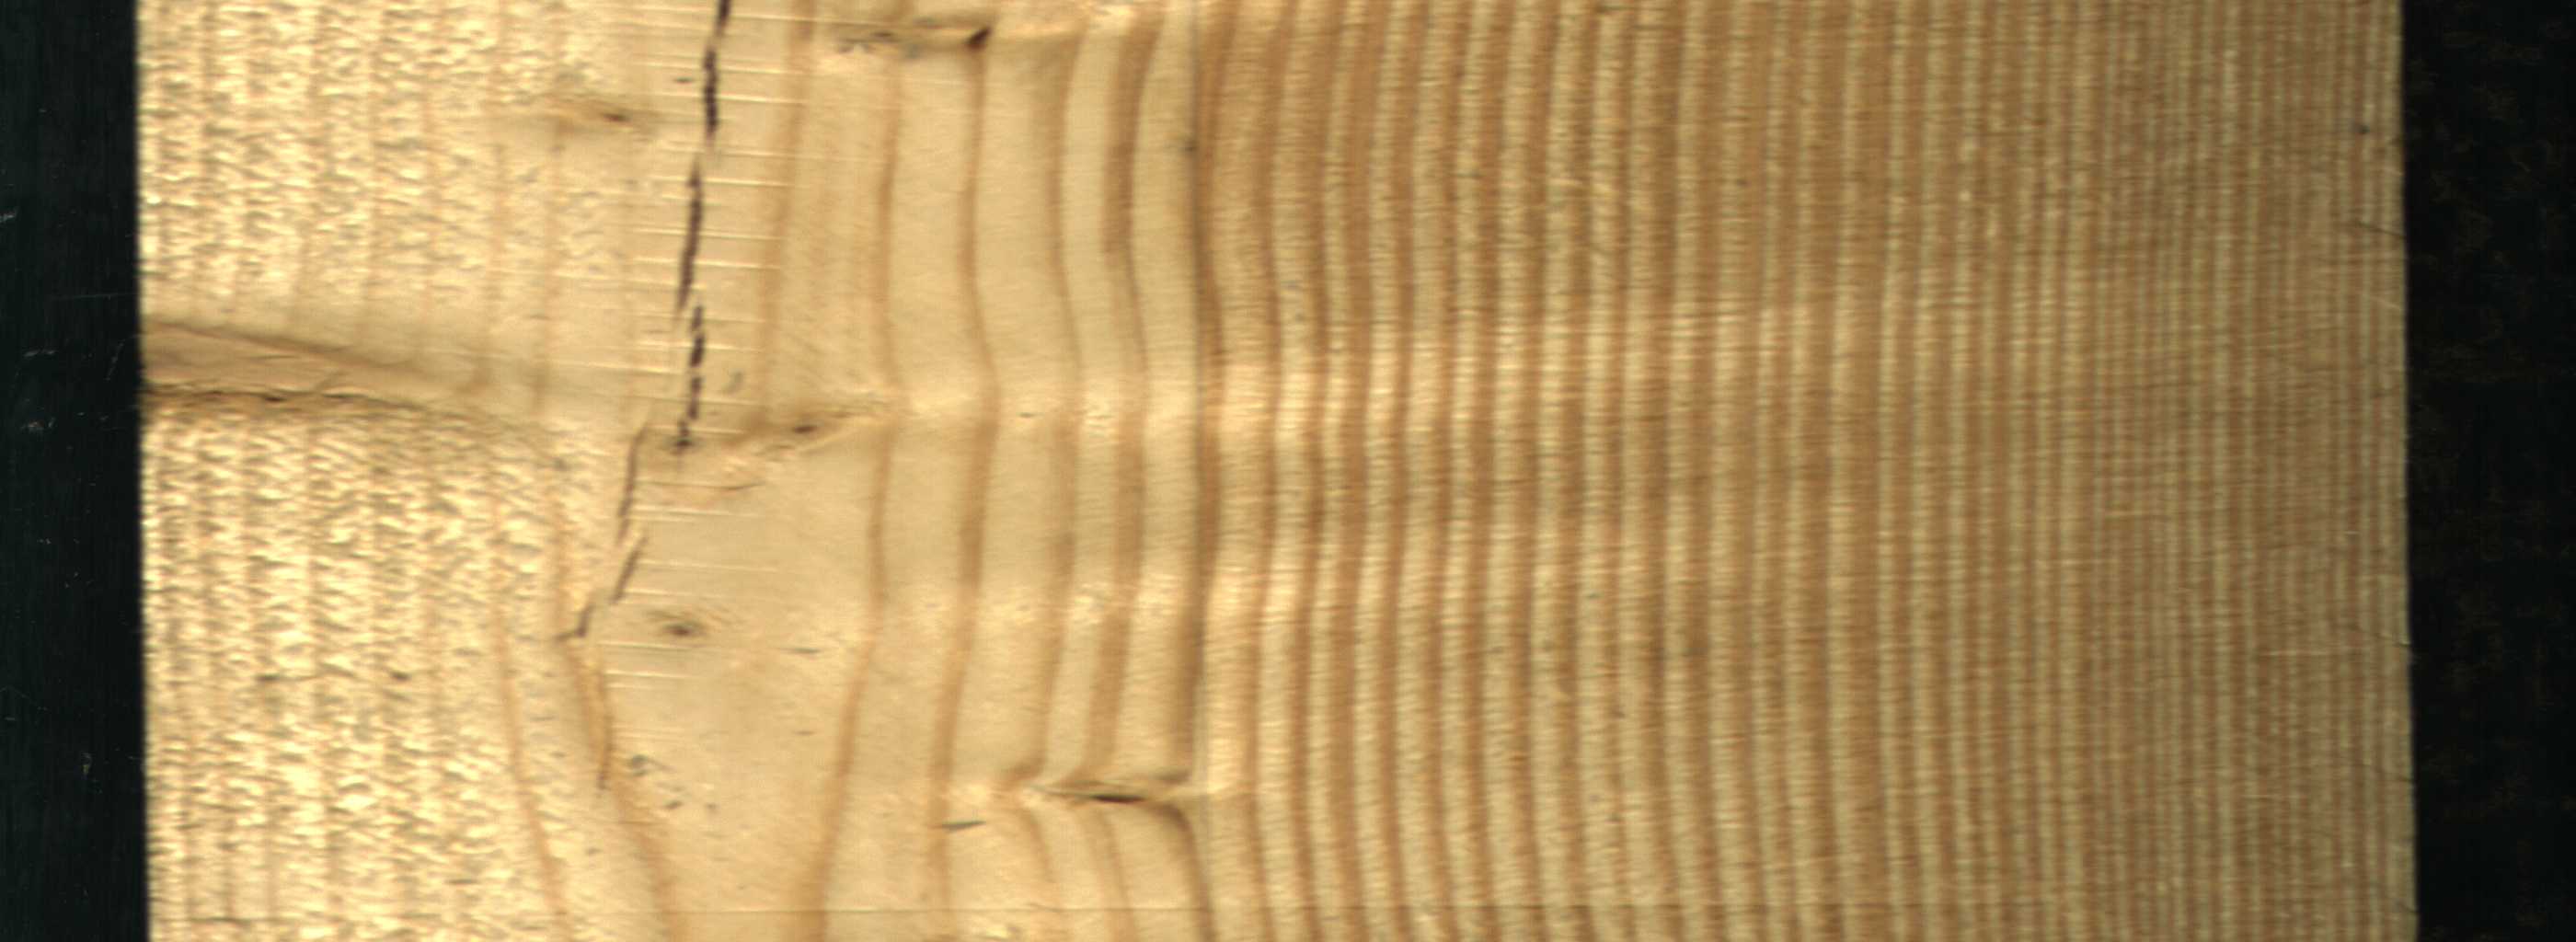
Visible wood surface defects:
resin
Crack
Crack
Crack
Live_Knot
Live_Knot
Live_Knot
Live_Knot
Live_Knot